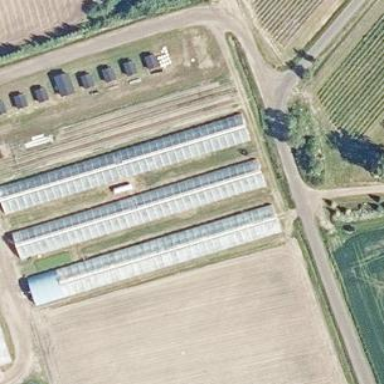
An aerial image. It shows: Greenhouse with round roof.